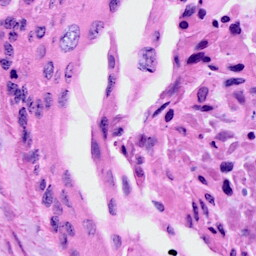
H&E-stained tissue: Cervix